Aerial crown-view tile of a tropical tree (Barro Colorado Island, Panama), acquired 20241216:
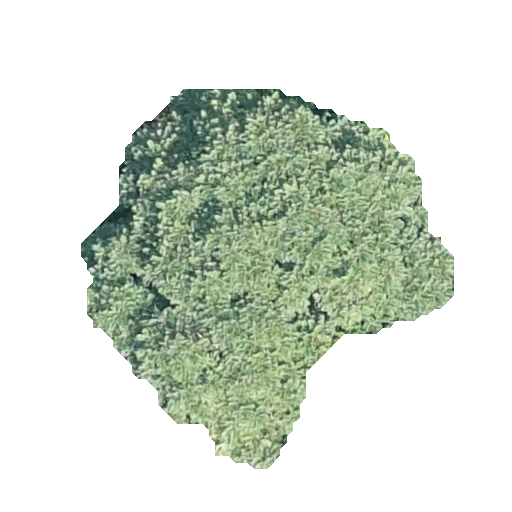
Species: Jacaranda copaia
GBIF accepted scientific name: Jacaranda copaia
Crown area: 129.44 m²